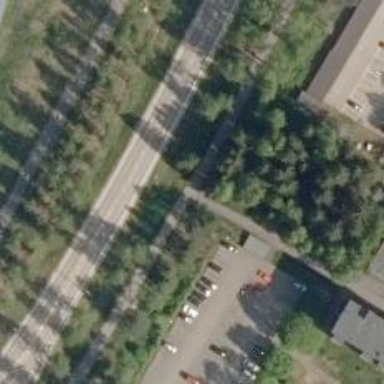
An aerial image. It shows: Asphalt cycleway.